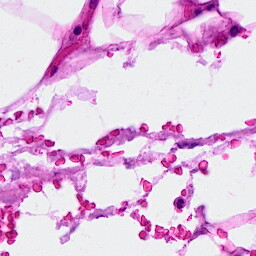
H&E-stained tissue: Breast